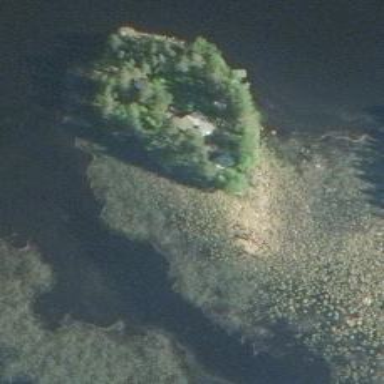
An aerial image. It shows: Islet.